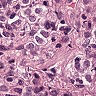
Metastatic tissue present: yes